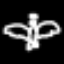
Label: angel